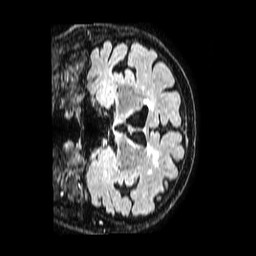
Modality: FLAIR
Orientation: coronal
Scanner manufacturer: philips
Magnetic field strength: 1.5 T
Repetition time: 4.8 s
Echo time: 0.3 s